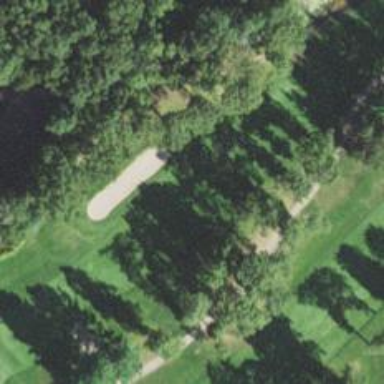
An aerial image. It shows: Golf hole.